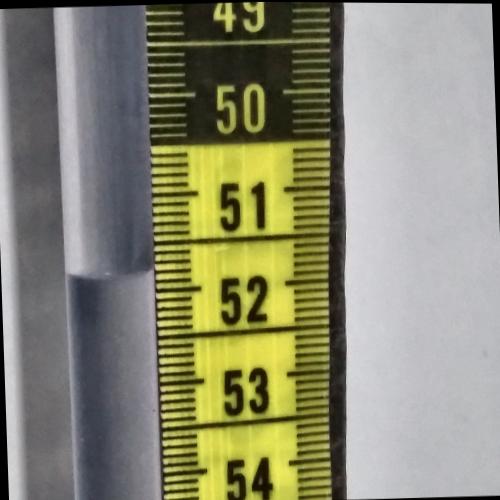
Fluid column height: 51.8 cm